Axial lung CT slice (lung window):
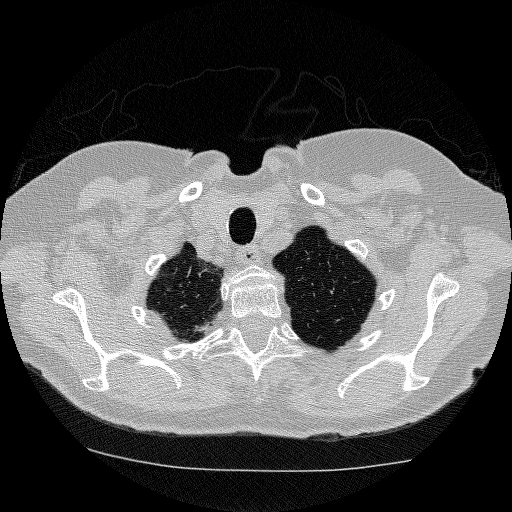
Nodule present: no